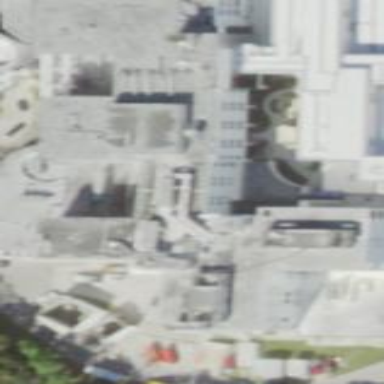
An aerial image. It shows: Hospital building.